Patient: sex M, age 29
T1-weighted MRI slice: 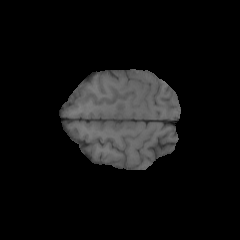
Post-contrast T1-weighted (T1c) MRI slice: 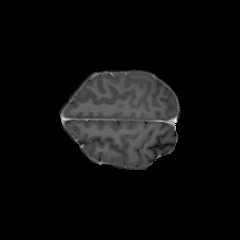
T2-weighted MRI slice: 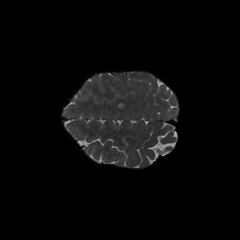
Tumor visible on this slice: yes
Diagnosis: Glioblastoma, IDH-wildtype
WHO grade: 4